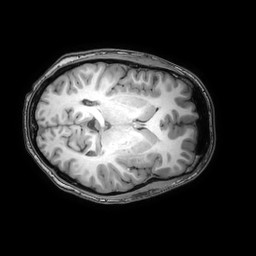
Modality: T1w
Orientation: axial
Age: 21
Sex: male
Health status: healthy
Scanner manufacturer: philips
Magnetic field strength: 3 T
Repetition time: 0.0079 s
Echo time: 0.0035 s